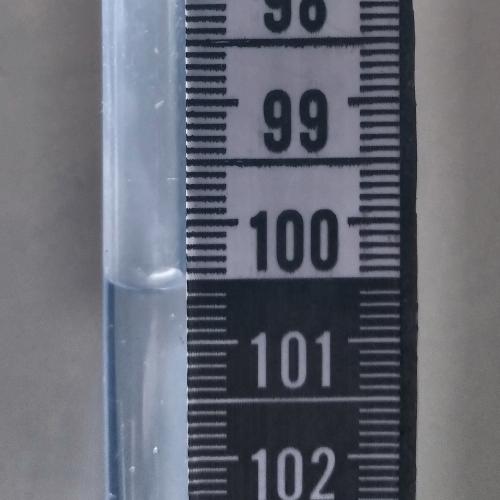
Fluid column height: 100.5 cm